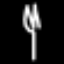
Label: fork